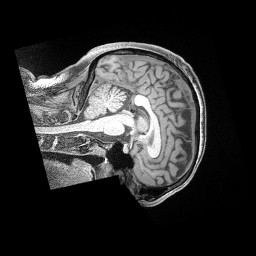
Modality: T1w
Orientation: sagittal
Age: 41
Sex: male
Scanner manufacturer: siemens
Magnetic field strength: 3 T
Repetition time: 2 s
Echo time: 0.00211 s